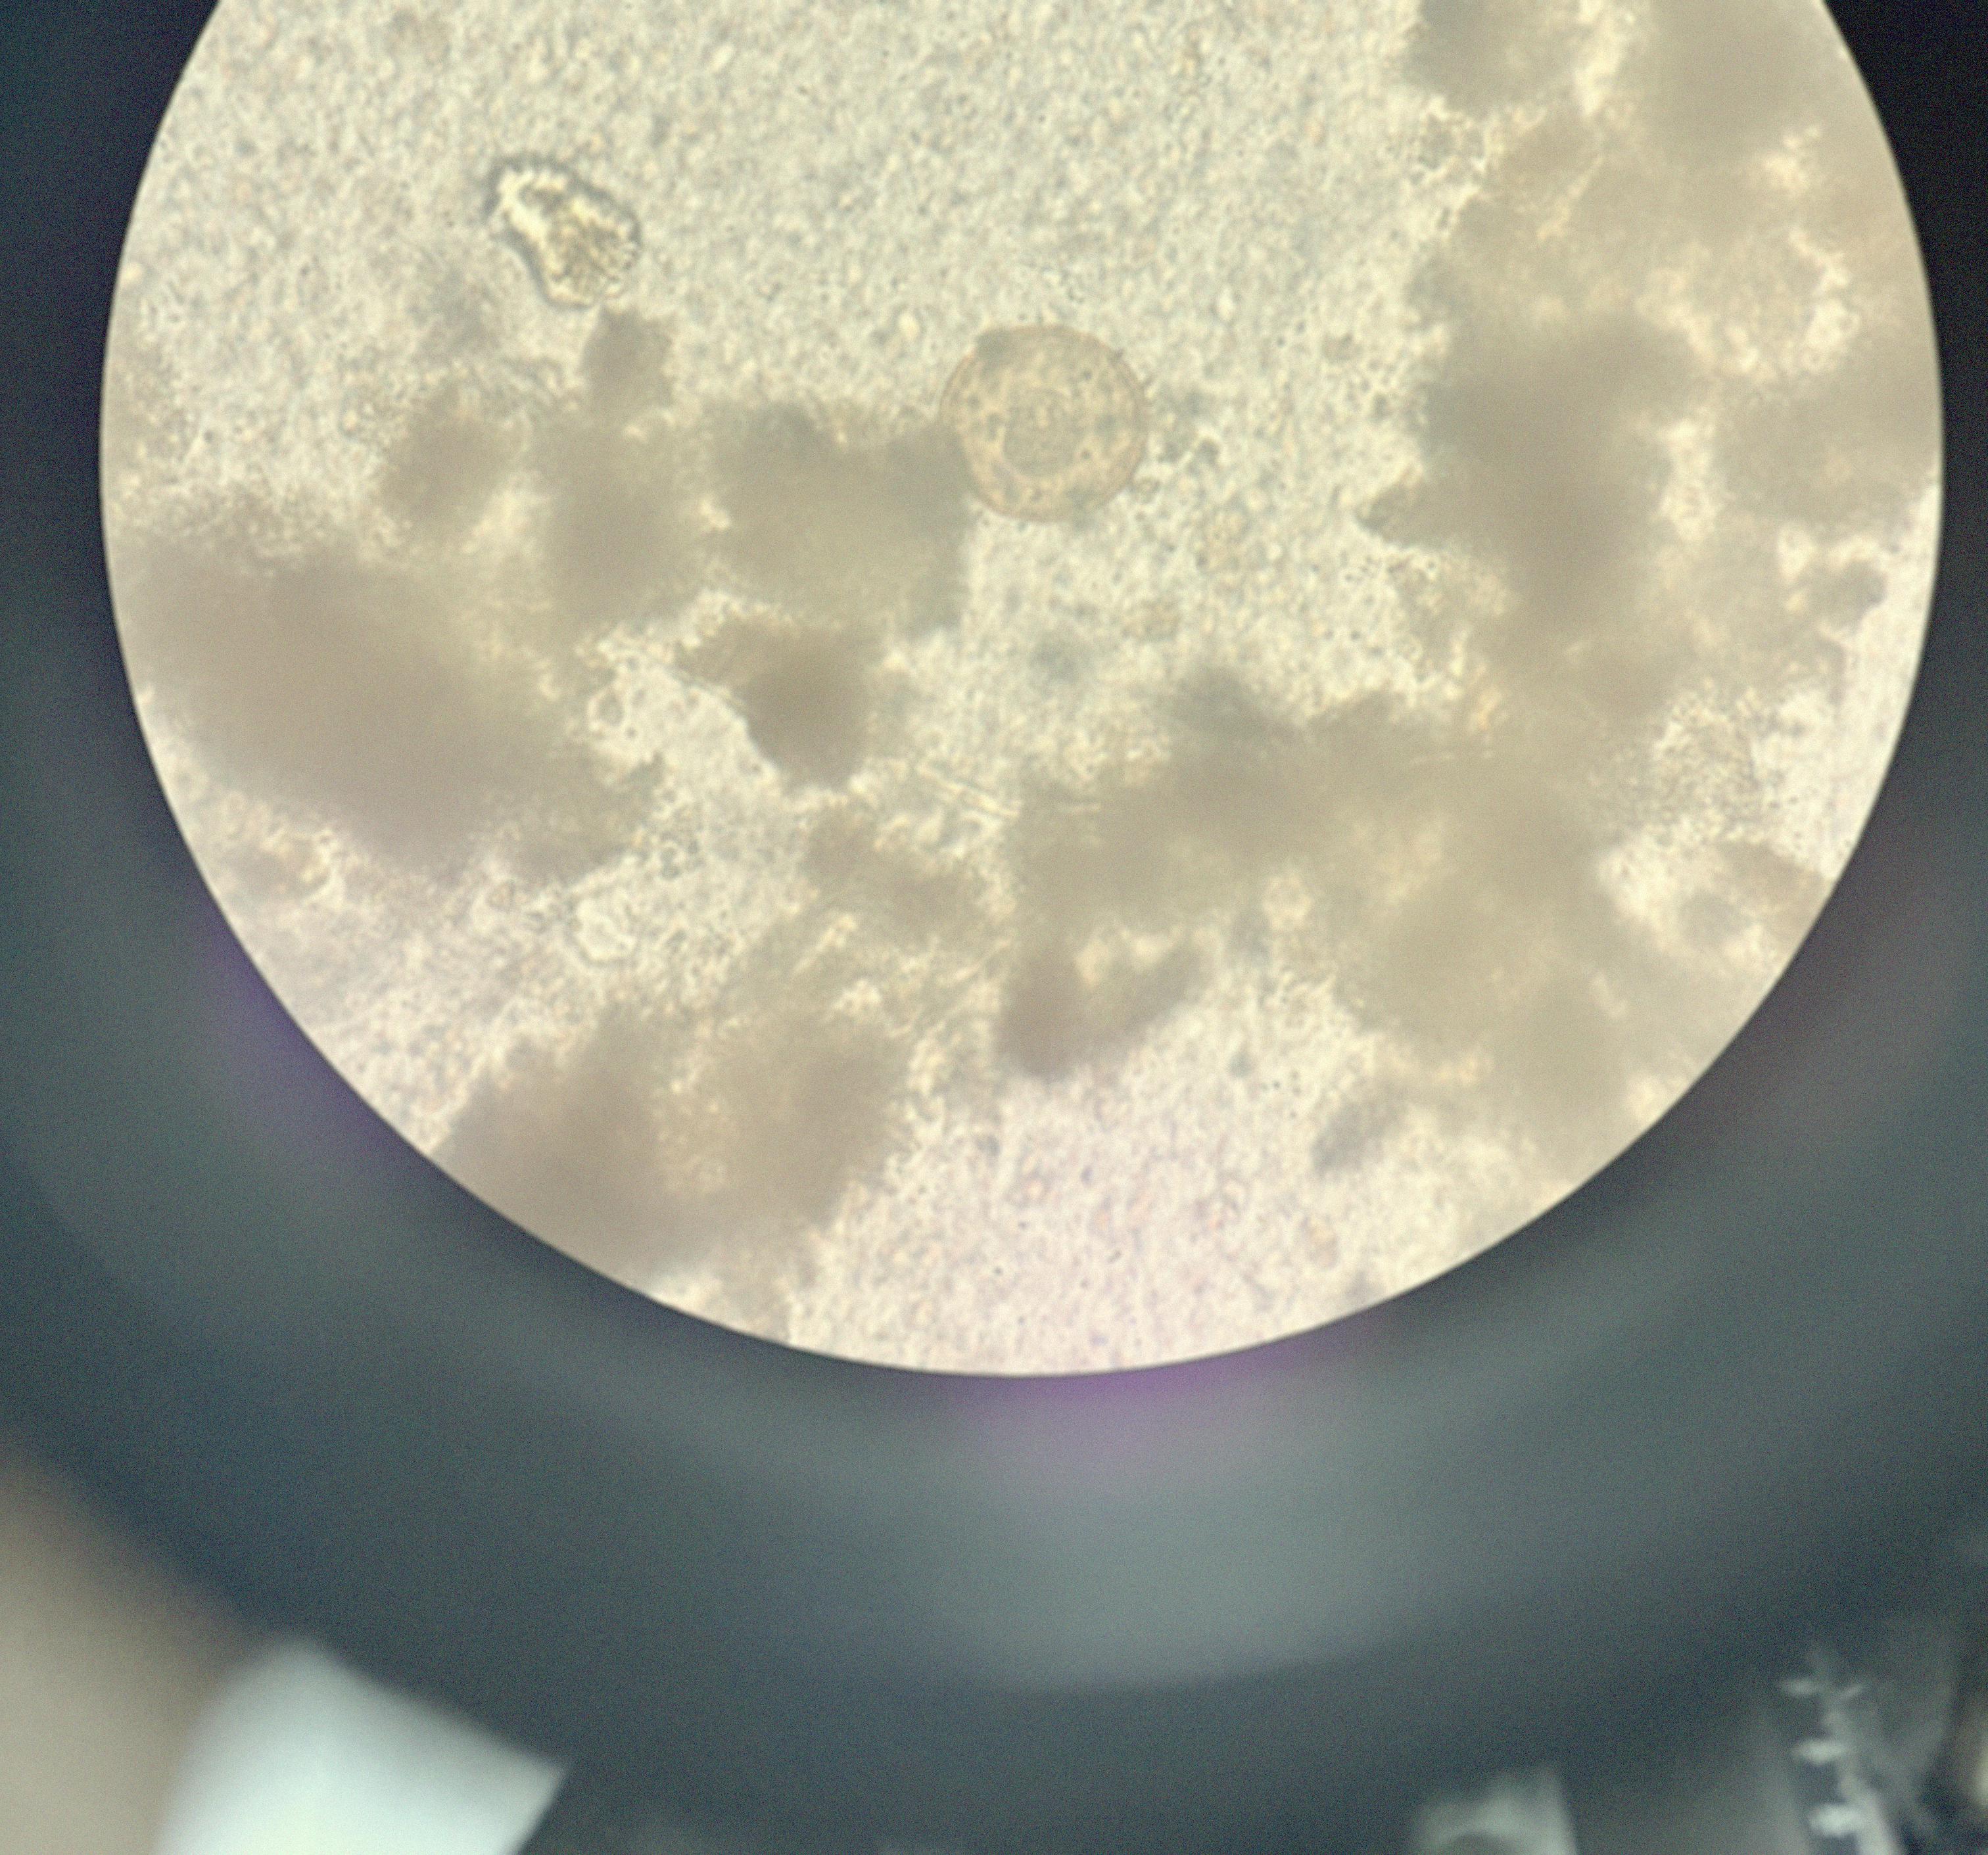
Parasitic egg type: Hymenolepis diminuta